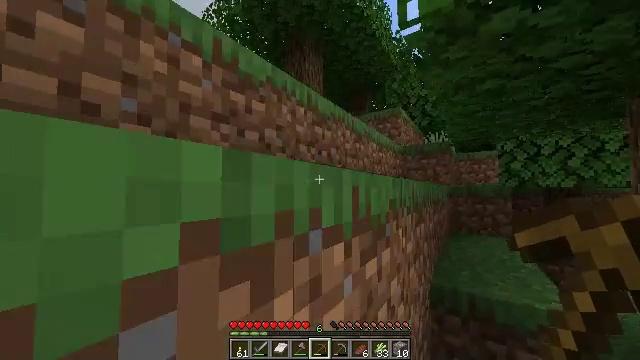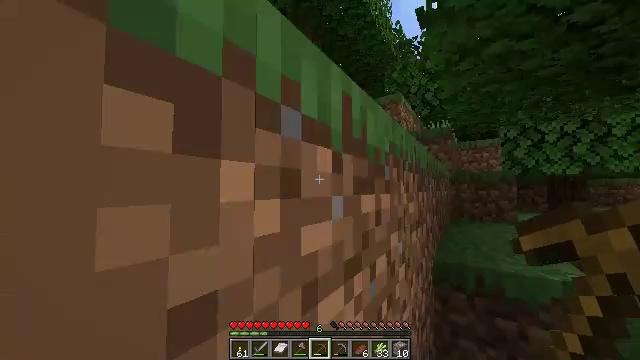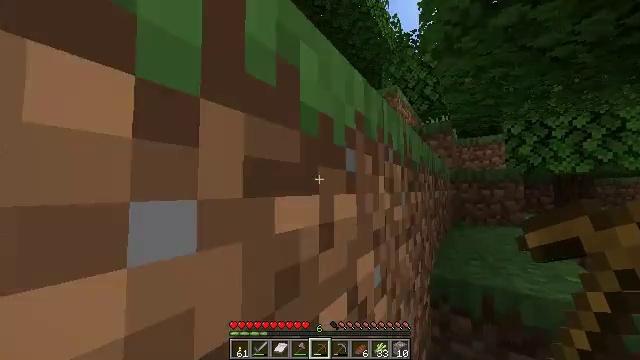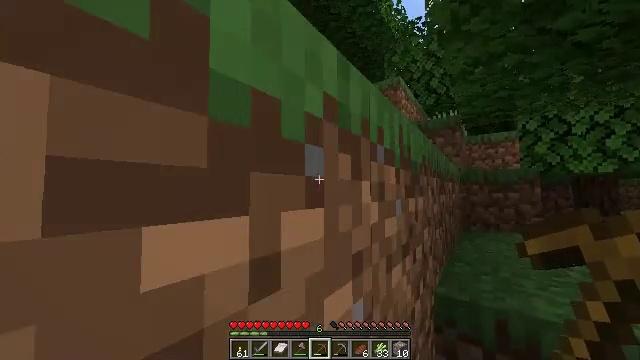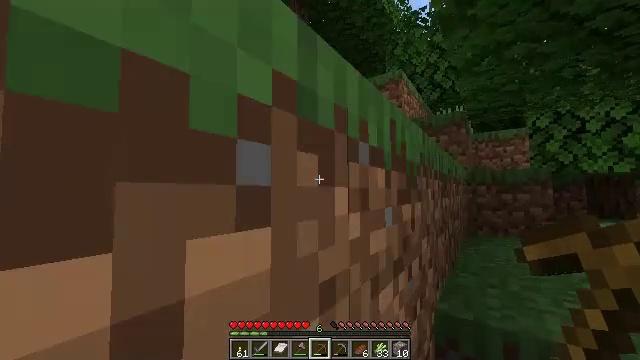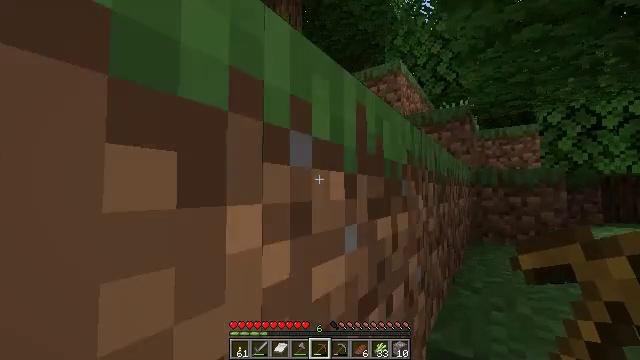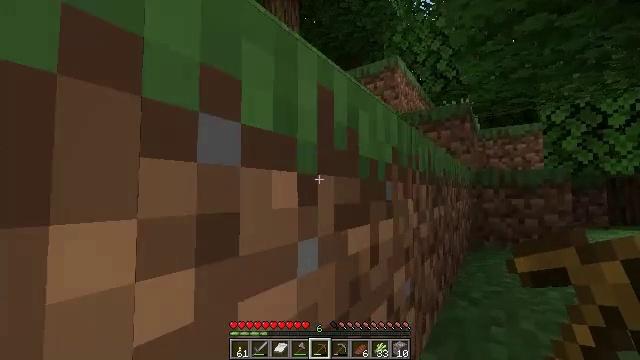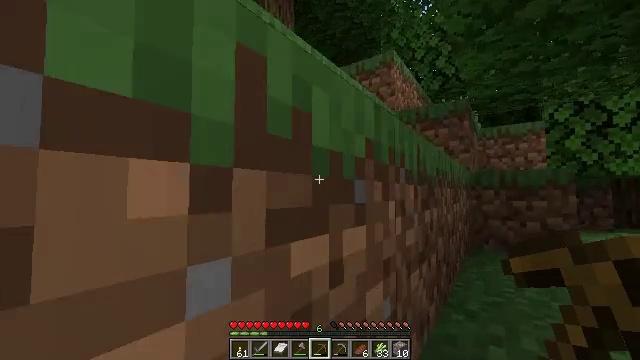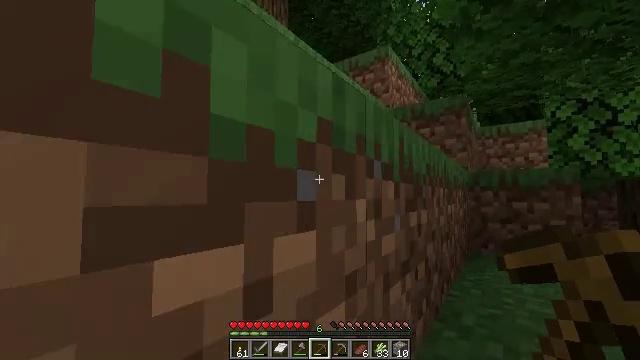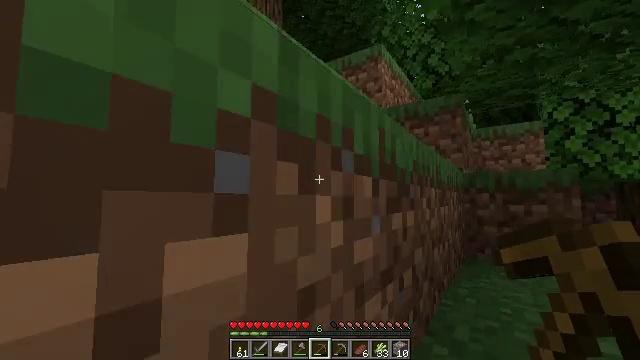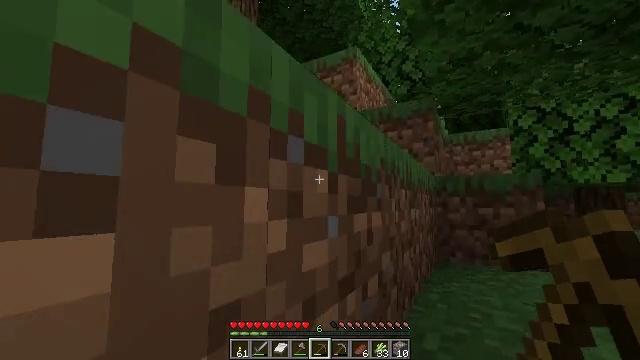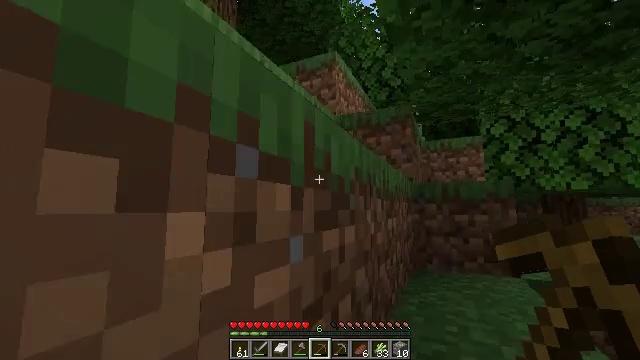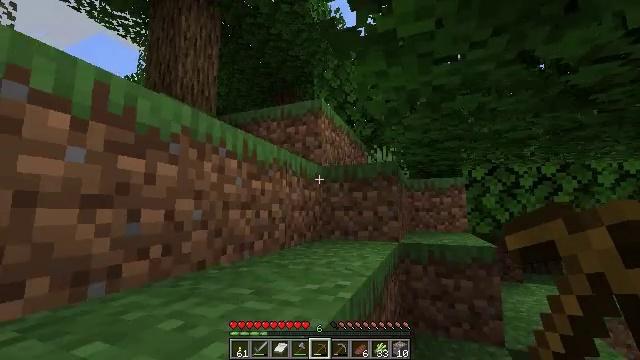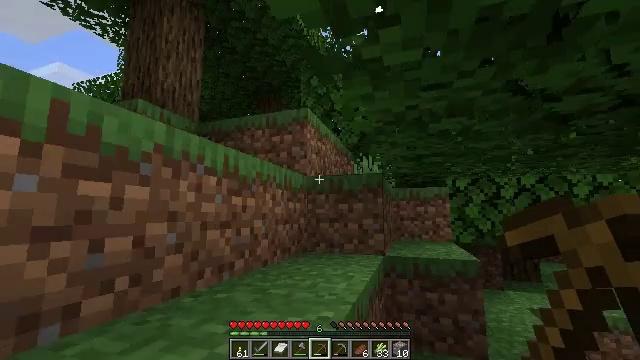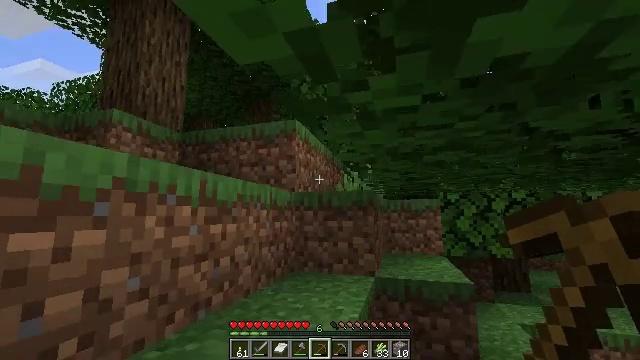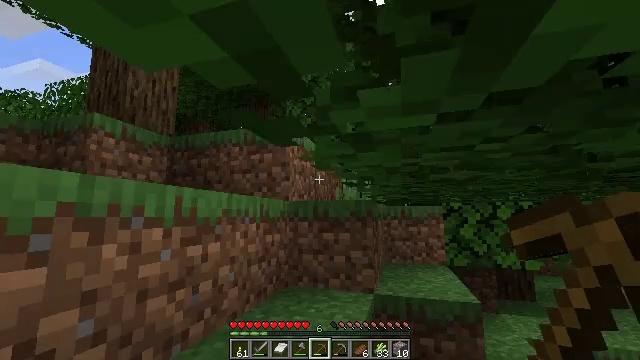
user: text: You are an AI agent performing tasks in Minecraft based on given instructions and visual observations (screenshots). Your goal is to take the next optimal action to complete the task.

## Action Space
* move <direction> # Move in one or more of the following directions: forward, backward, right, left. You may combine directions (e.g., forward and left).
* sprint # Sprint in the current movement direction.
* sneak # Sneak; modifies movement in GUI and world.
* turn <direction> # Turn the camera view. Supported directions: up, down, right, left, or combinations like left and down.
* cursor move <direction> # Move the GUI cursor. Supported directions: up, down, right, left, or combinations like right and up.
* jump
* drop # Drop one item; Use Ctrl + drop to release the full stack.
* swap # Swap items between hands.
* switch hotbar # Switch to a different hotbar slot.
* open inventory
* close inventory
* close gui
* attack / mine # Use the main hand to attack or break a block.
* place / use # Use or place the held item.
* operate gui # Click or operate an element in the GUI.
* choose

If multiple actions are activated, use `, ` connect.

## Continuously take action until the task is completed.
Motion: motion action
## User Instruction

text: Collect some oak leaves.
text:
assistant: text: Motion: move forward, sprint
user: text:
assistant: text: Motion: move forward, sprint
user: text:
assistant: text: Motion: move forward, sprint
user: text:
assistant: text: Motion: move forward, sprint
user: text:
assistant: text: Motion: move forward, sprint
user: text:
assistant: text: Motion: move forward, sprint
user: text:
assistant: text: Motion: move forward, sprint
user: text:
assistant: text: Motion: move forward, sprint
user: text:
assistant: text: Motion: move forward, sprint
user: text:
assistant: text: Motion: move forward, sprint, turn right and up
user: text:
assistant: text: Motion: move forward, sprint, turn right, jump
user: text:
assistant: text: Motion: move forward, sprint, turn right, jump
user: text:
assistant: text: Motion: move forward, sprint, turn right, jump
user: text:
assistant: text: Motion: move forward, sprint, turn right, jump
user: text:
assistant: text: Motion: move forward, sprint, jump
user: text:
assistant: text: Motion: move forward, sprint, jump
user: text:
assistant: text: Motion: move forward, sprint, jump
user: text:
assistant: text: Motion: move forward, sprint, jump
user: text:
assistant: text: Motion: move forward, sprint, jump
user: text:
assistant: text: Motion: move forward, sprint, jump
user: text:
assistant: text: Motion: move forward, sprint, jump
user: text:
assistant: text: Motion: move forward, sprint, turn left, jump
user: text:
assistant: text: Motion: move forward, sprint, turn left, jump
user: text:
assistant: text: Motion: move forward, sprint, jump
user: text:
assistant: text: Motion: move forward, sprint, jump
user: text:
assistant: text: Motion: move forward, sprint, jump
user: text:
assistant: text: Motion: move forward, sprint, jump
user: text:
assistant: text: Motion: move forward, sprint, jump
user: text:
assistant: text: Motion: move forward, sprint, turn right, jump
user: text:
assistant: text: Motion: move forward, sprint, turn right, jump